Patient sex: M
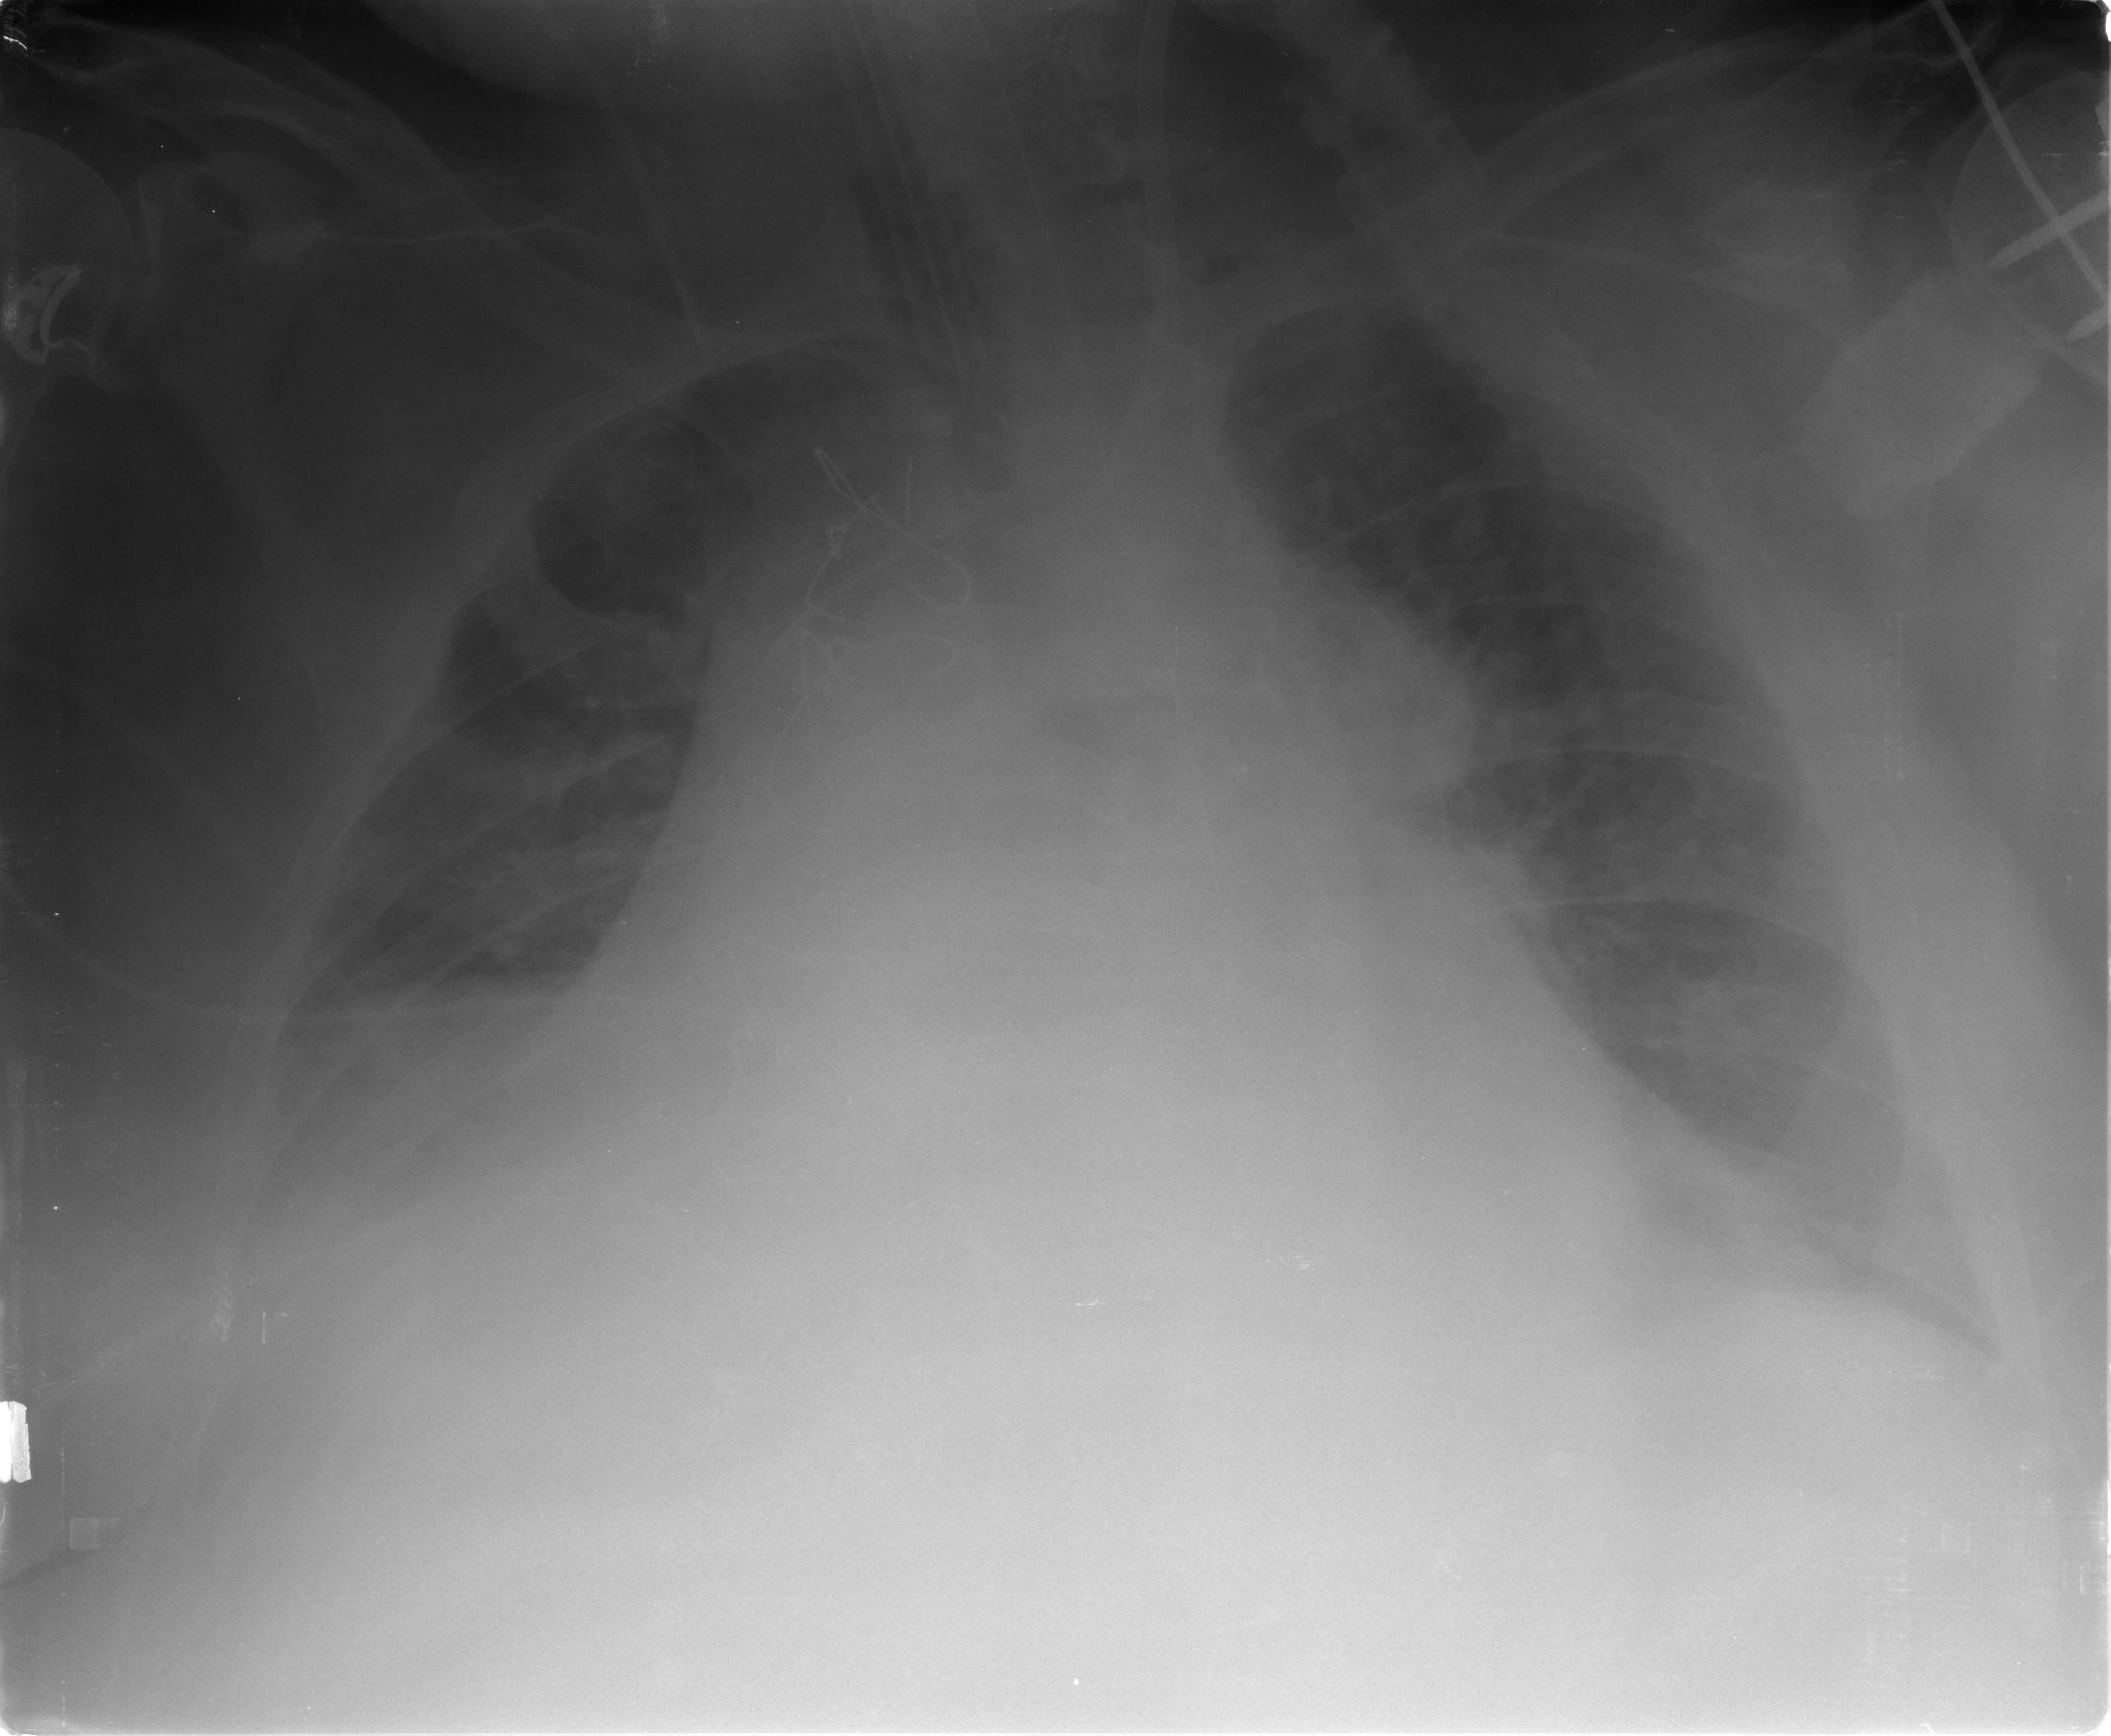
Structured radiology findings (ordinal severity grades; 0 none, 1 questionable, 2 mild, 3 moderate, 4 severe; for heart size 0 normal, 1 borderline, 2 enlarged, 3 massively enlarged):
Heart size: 3
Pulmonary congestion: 3
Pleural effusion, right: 2
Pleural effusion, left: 2
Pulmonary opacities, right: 2
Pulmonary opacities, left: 2
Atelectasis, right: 2
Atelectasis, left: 2